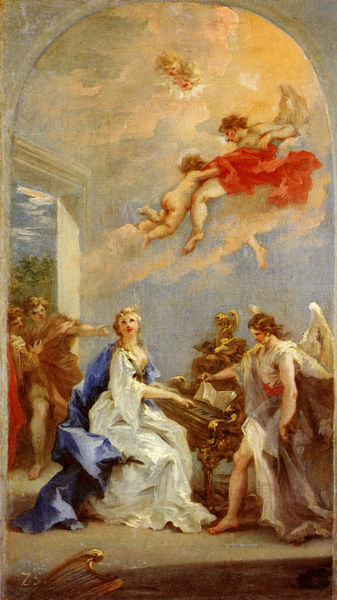
Titel: Die Heilige Cäcilia
Künstler: Giuseppe Antonio Pellegrini
Standort: Stuttgart
Institution: Staatsgalerie
Schlagwörter: baum, blau, flügel, gemälde, gott, himmel, mann, nackt, umhang, weiß, wolken, bäume, frauen, gelb, grün, impressionismus, menschen, mädchen, ocker, sitzen, braun, brust, bunt, frau, hell, hintergrund, kleid, köpfe, licht, männer, raum, tür, vordergrund, zimmer, ausblick, blick, haus, rot, tuch, wolke, malerei, wand, architektur, arm, barock, falten, tot, bild, hände, instrument, signatur, öl, wind, busch, büsche, kirche, sonne, boden, gewand, gold, stoff, decke, gewänder, innen, konzert, musik, musiker, publikum, seide, fliegen, kinder, engel, putte, putto, beine, bein, bogen, noten, jungen, rundbogen, kuppel, erhaben, arch, blue, men, people, red, white, women, dress, green, lady, painting, robe, woman, spielen, klavier, musizieren, notenblatt, notenblätter, pianistin, piano, wandmalerei, muse, brown, faltenwurf, zeigen, tor, halle, eingang, gewölbe, antike, buch, flug, schweben, offenbarung, heiter, tasten, kunst, tizian, rolle, weß, fleigen, singen, angel, angels, cloud, clouds, harp, heaven, man, naked, nude, sky, tree, building, roof, trees, erscheinung, hochkant, child, heilige, leuchtend, deckengemälde, fresko, harfe, lyra, putten, maria, gaze, bote, leier, putti, romantic, tempera, musikerin, wings, glück, göttlich, umahng, virgin, verkündigung, children, door, michael, cherub, cherubs, cupid, italy, harve, music, medici, dome, ceiling, foot, kappelle, katharina, legs, red lips, klavierspielerin, wunder, god, klavierspiel, tastatur, gabriel, baby, cembalo, opening, playing, pointing, mary, rococo, doorway, wucht, wing, spinett, assistent, assistieren, chembalo, deutend, medicizyklus, musil, nachte, rau, säiten, umblättern, verkndigung, weiiss, leg, vision, babies, tü, stage, pages, inspiration, fantasy, d, lyre, watchers, religous, medival, score, upward, ascending, caecilie, cäcilia, cembale, visit, amn, cupula, nuds, wraps, minuett